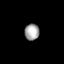
Tissue: lung
Cell type: Others
Senescence score: 0.1739
Nuclear area (px): 236
Mean DAPI intensity: 163.847